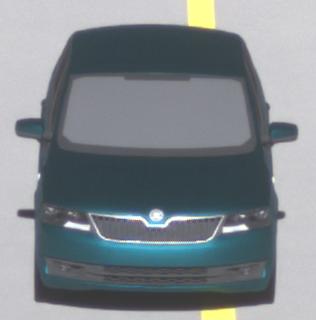
Make: Skoda
Model: Rapid
Detailed model: Rapid 1.2 Active Limousine
Model produced from: 2012/10
Model produced until: 2015/04
Doors: 5
Color: blue
Road condition: dry road
Daytime: morning or afternoon
Contrast: high contrast